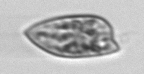
Label: Prorocentrum_dentatum